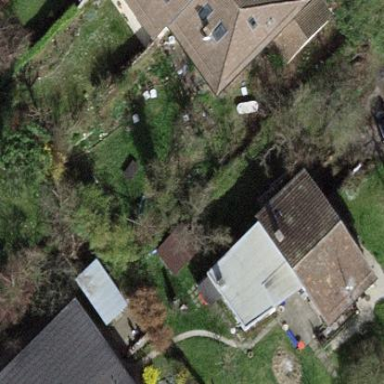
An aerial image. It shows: Garden surrounded by fence.